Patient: sex F, age 60
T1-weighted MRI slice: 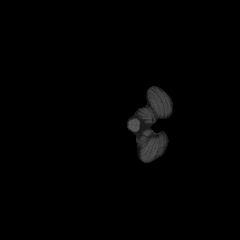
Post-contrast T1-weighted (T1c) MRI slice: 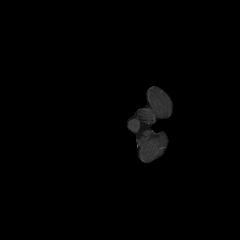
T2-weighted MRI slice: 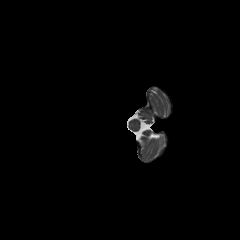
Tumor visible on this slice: no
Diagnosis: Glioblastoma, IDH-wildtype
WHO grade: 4